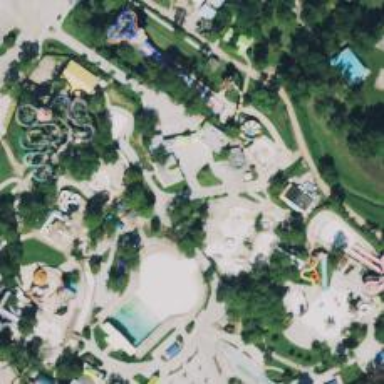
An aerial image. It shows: Water slide designed for family rafting.